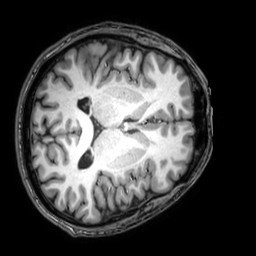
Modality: T1w
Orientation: axial
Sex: male
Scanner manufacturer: philips
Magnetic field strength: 3 T
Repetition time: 0.008188 s
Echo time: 0.00374 s